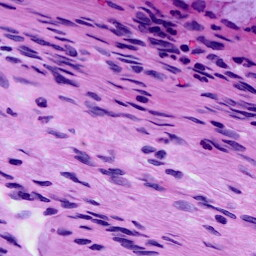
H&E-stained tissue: Cervix